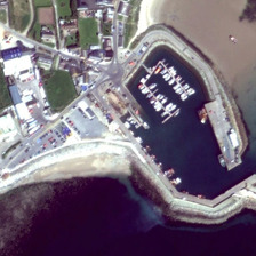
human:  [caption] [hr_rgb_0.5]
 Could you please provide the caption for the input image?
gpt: You can see a port near the parking lot or near the building.

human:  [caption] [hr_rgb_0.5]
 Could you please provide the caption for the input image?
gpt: you can see a harbour basin on the beach near a parking lot and some buildings.

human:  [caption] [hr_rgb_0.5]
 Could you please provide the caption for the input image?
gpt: this port contains four rows of ships next to a parking lot and several houses .

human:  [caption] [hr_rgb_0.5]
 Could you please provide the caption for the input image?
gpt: We can see a harbor basin on the beach, near the parking lot and some buildings.

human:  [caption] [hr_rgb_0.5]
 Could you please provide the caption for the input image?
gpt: We saw a parking lot and restaurant near the swimming pool.